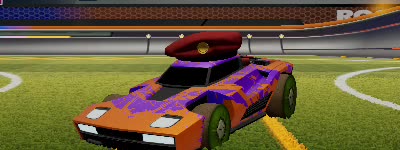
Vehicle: breakout